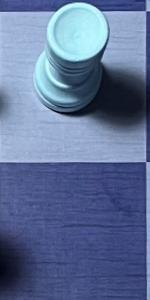
Label: Empty